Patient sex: F
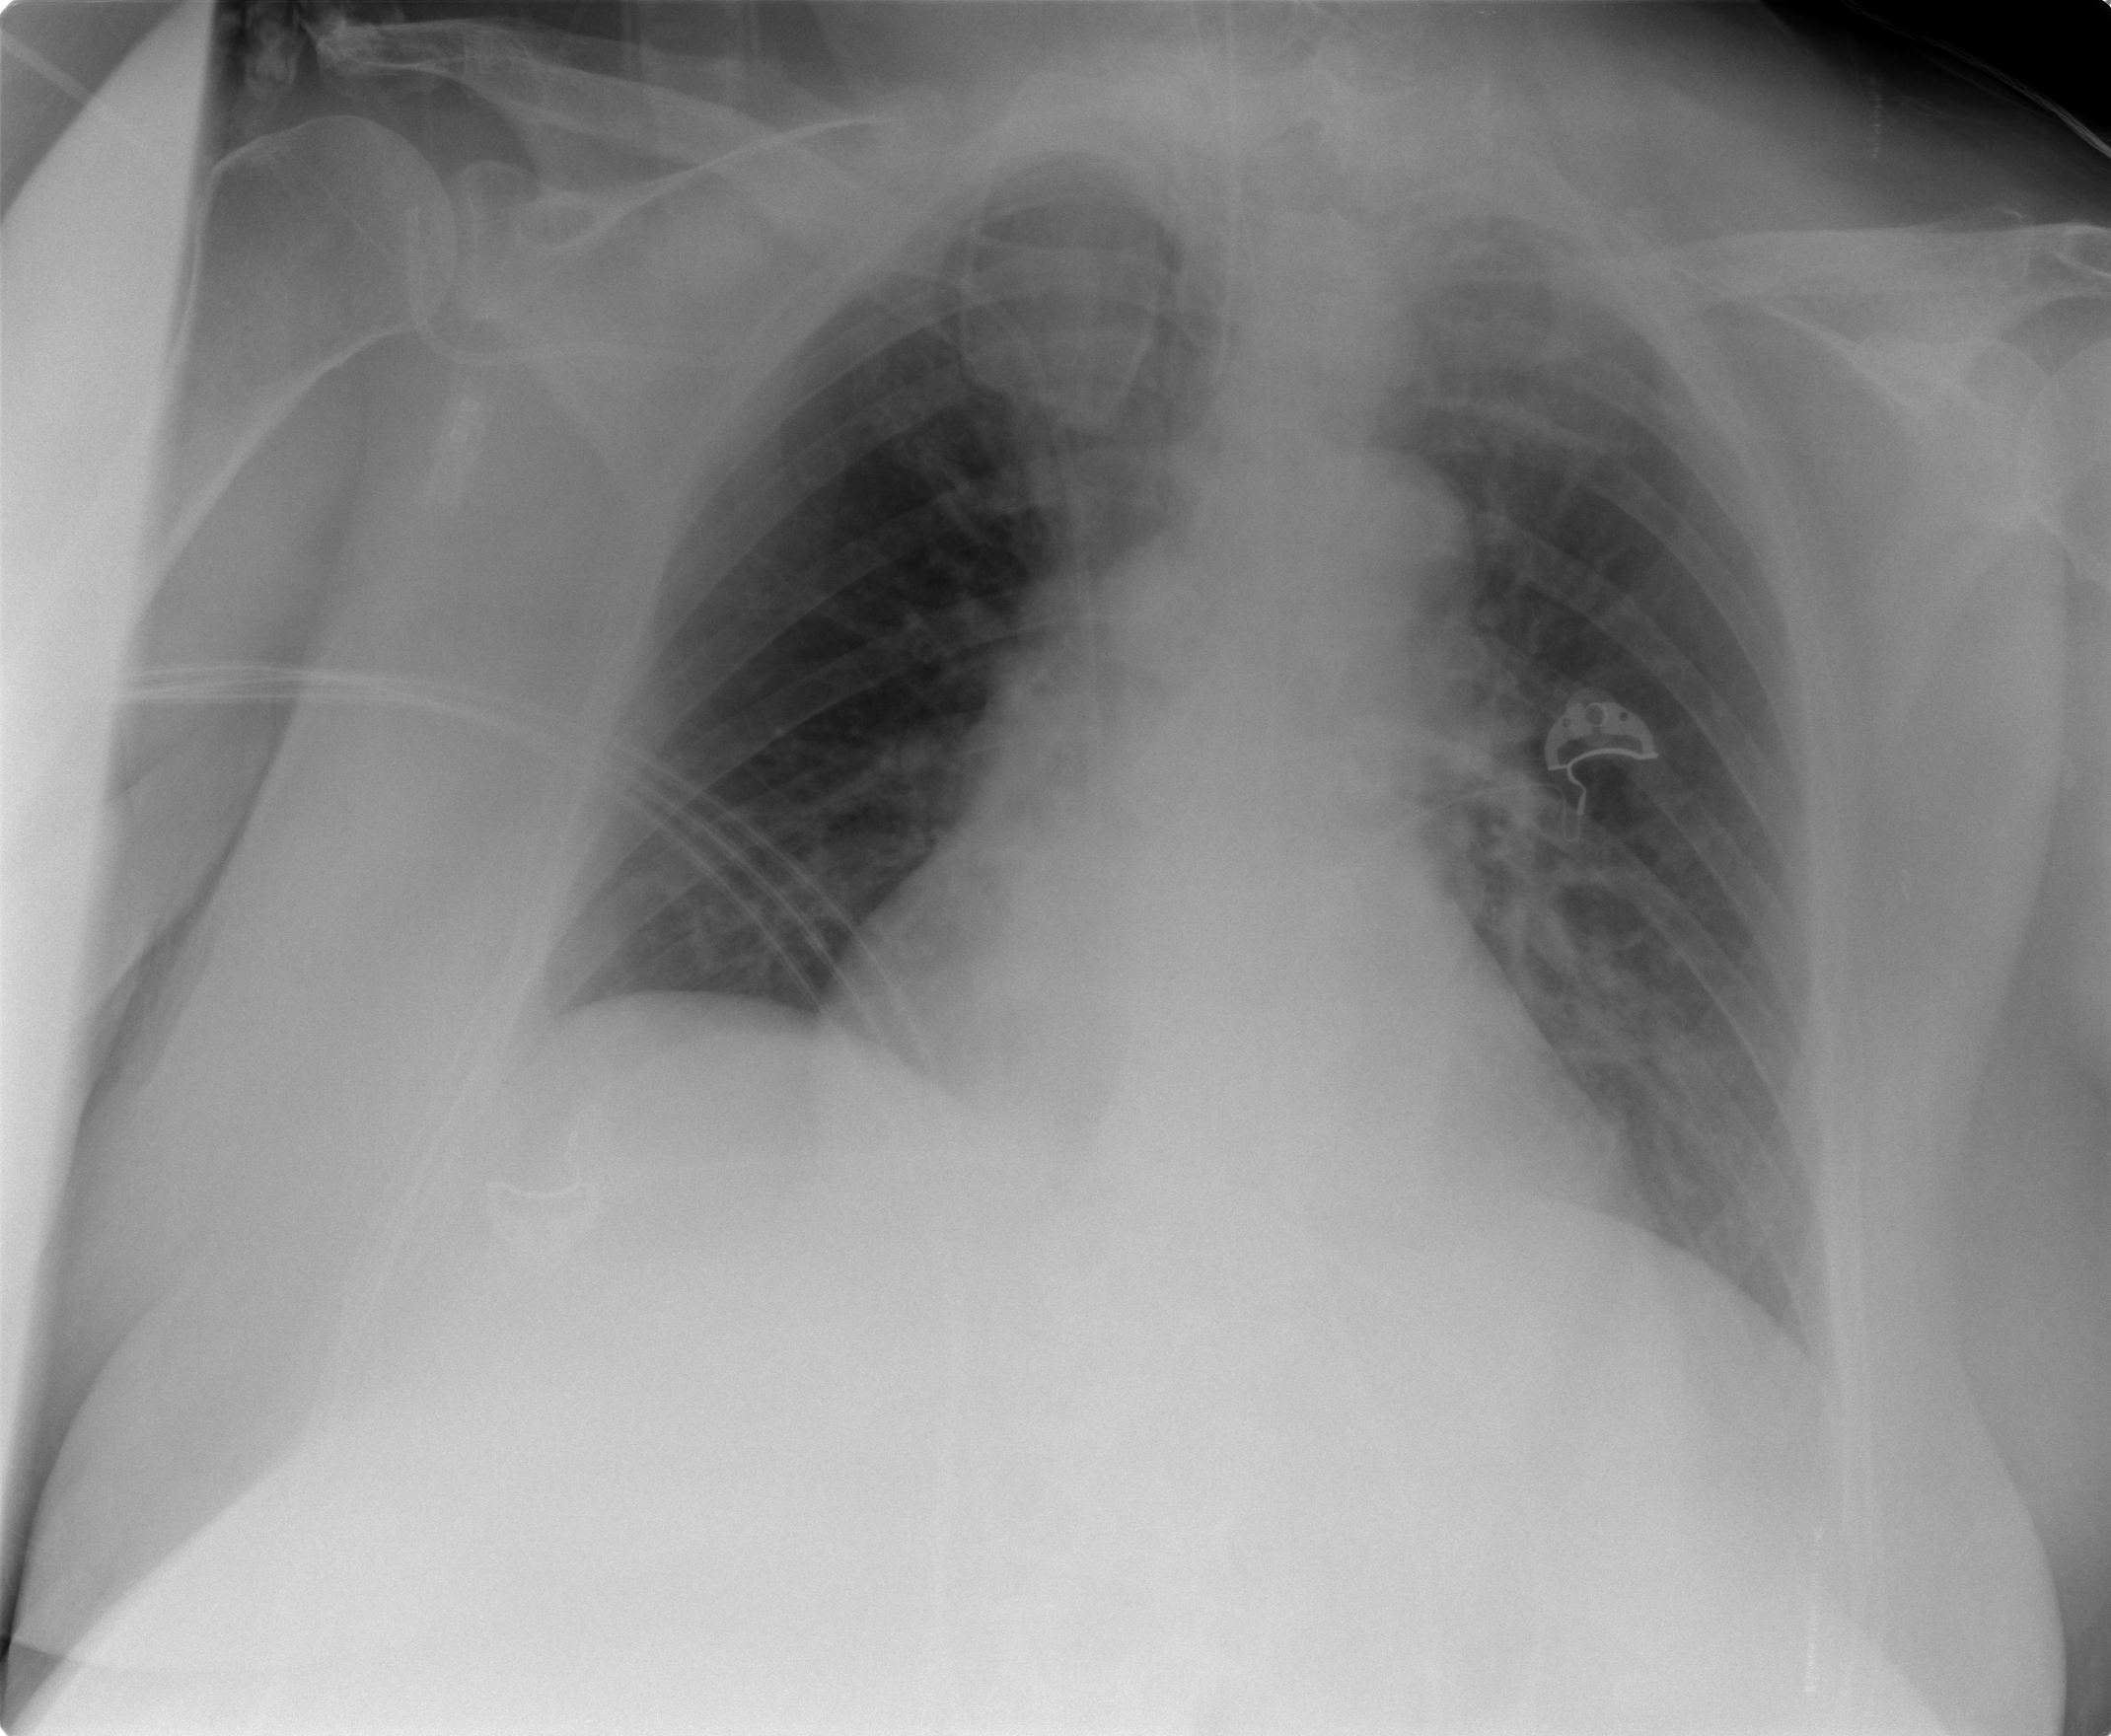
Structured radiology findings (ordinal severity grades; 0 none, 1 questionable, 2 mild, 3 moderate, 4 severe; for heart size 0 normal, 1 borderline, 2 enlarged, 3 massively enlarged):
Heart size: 0
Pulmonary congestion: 2
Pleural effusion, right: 0
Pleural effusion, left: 0
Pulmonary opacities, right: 0
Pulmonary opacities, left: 0
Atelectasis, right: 0
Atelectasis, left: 0